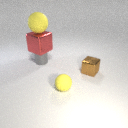
small brown metal cube to the right of small yellow rubber sphere